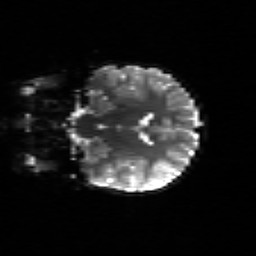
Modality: sbref
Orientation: coronal
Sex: female
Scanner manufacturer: siemens
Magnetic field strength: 3 T
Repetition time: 5 s
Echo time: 0.071 s